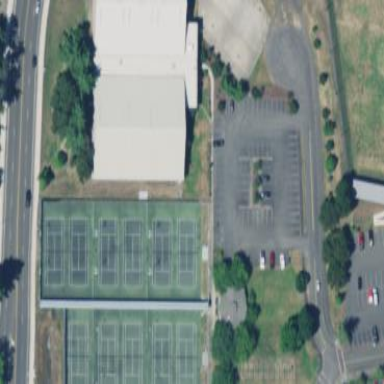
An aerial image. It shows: Tennis court in leisure pitch.